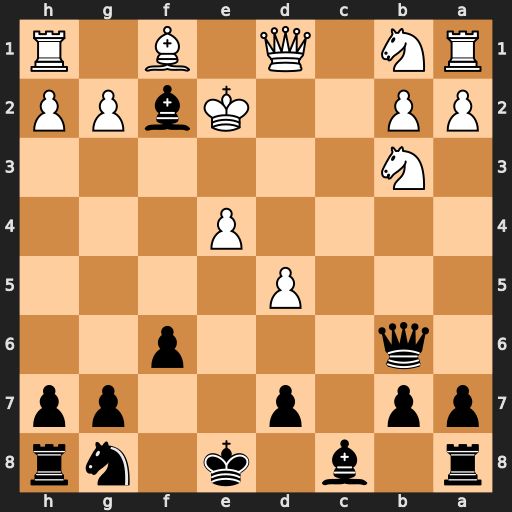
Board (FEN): r1b1k1nr/pp1p2pp/1q3p2/3P4/4P3/1N6/PP2KbPP/RN1Q1B1R
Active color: b
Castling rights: kq
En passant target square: -
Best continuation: Qe3#